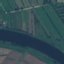
Label: River